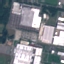
Land use / land cover class: Industrial